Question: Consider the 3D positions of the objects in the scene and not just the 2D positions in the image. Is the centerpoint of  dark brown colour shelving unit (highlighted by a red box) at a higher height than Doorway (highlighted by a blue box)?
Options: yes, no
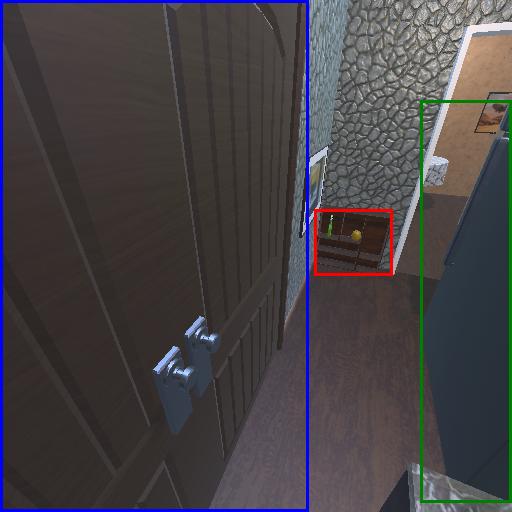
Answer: yes